Interaction volume radius: 10 \u00c5
Interaction volume height: 20 \u00c5
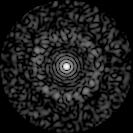
Disorder parameter: 0.8475